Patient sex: M
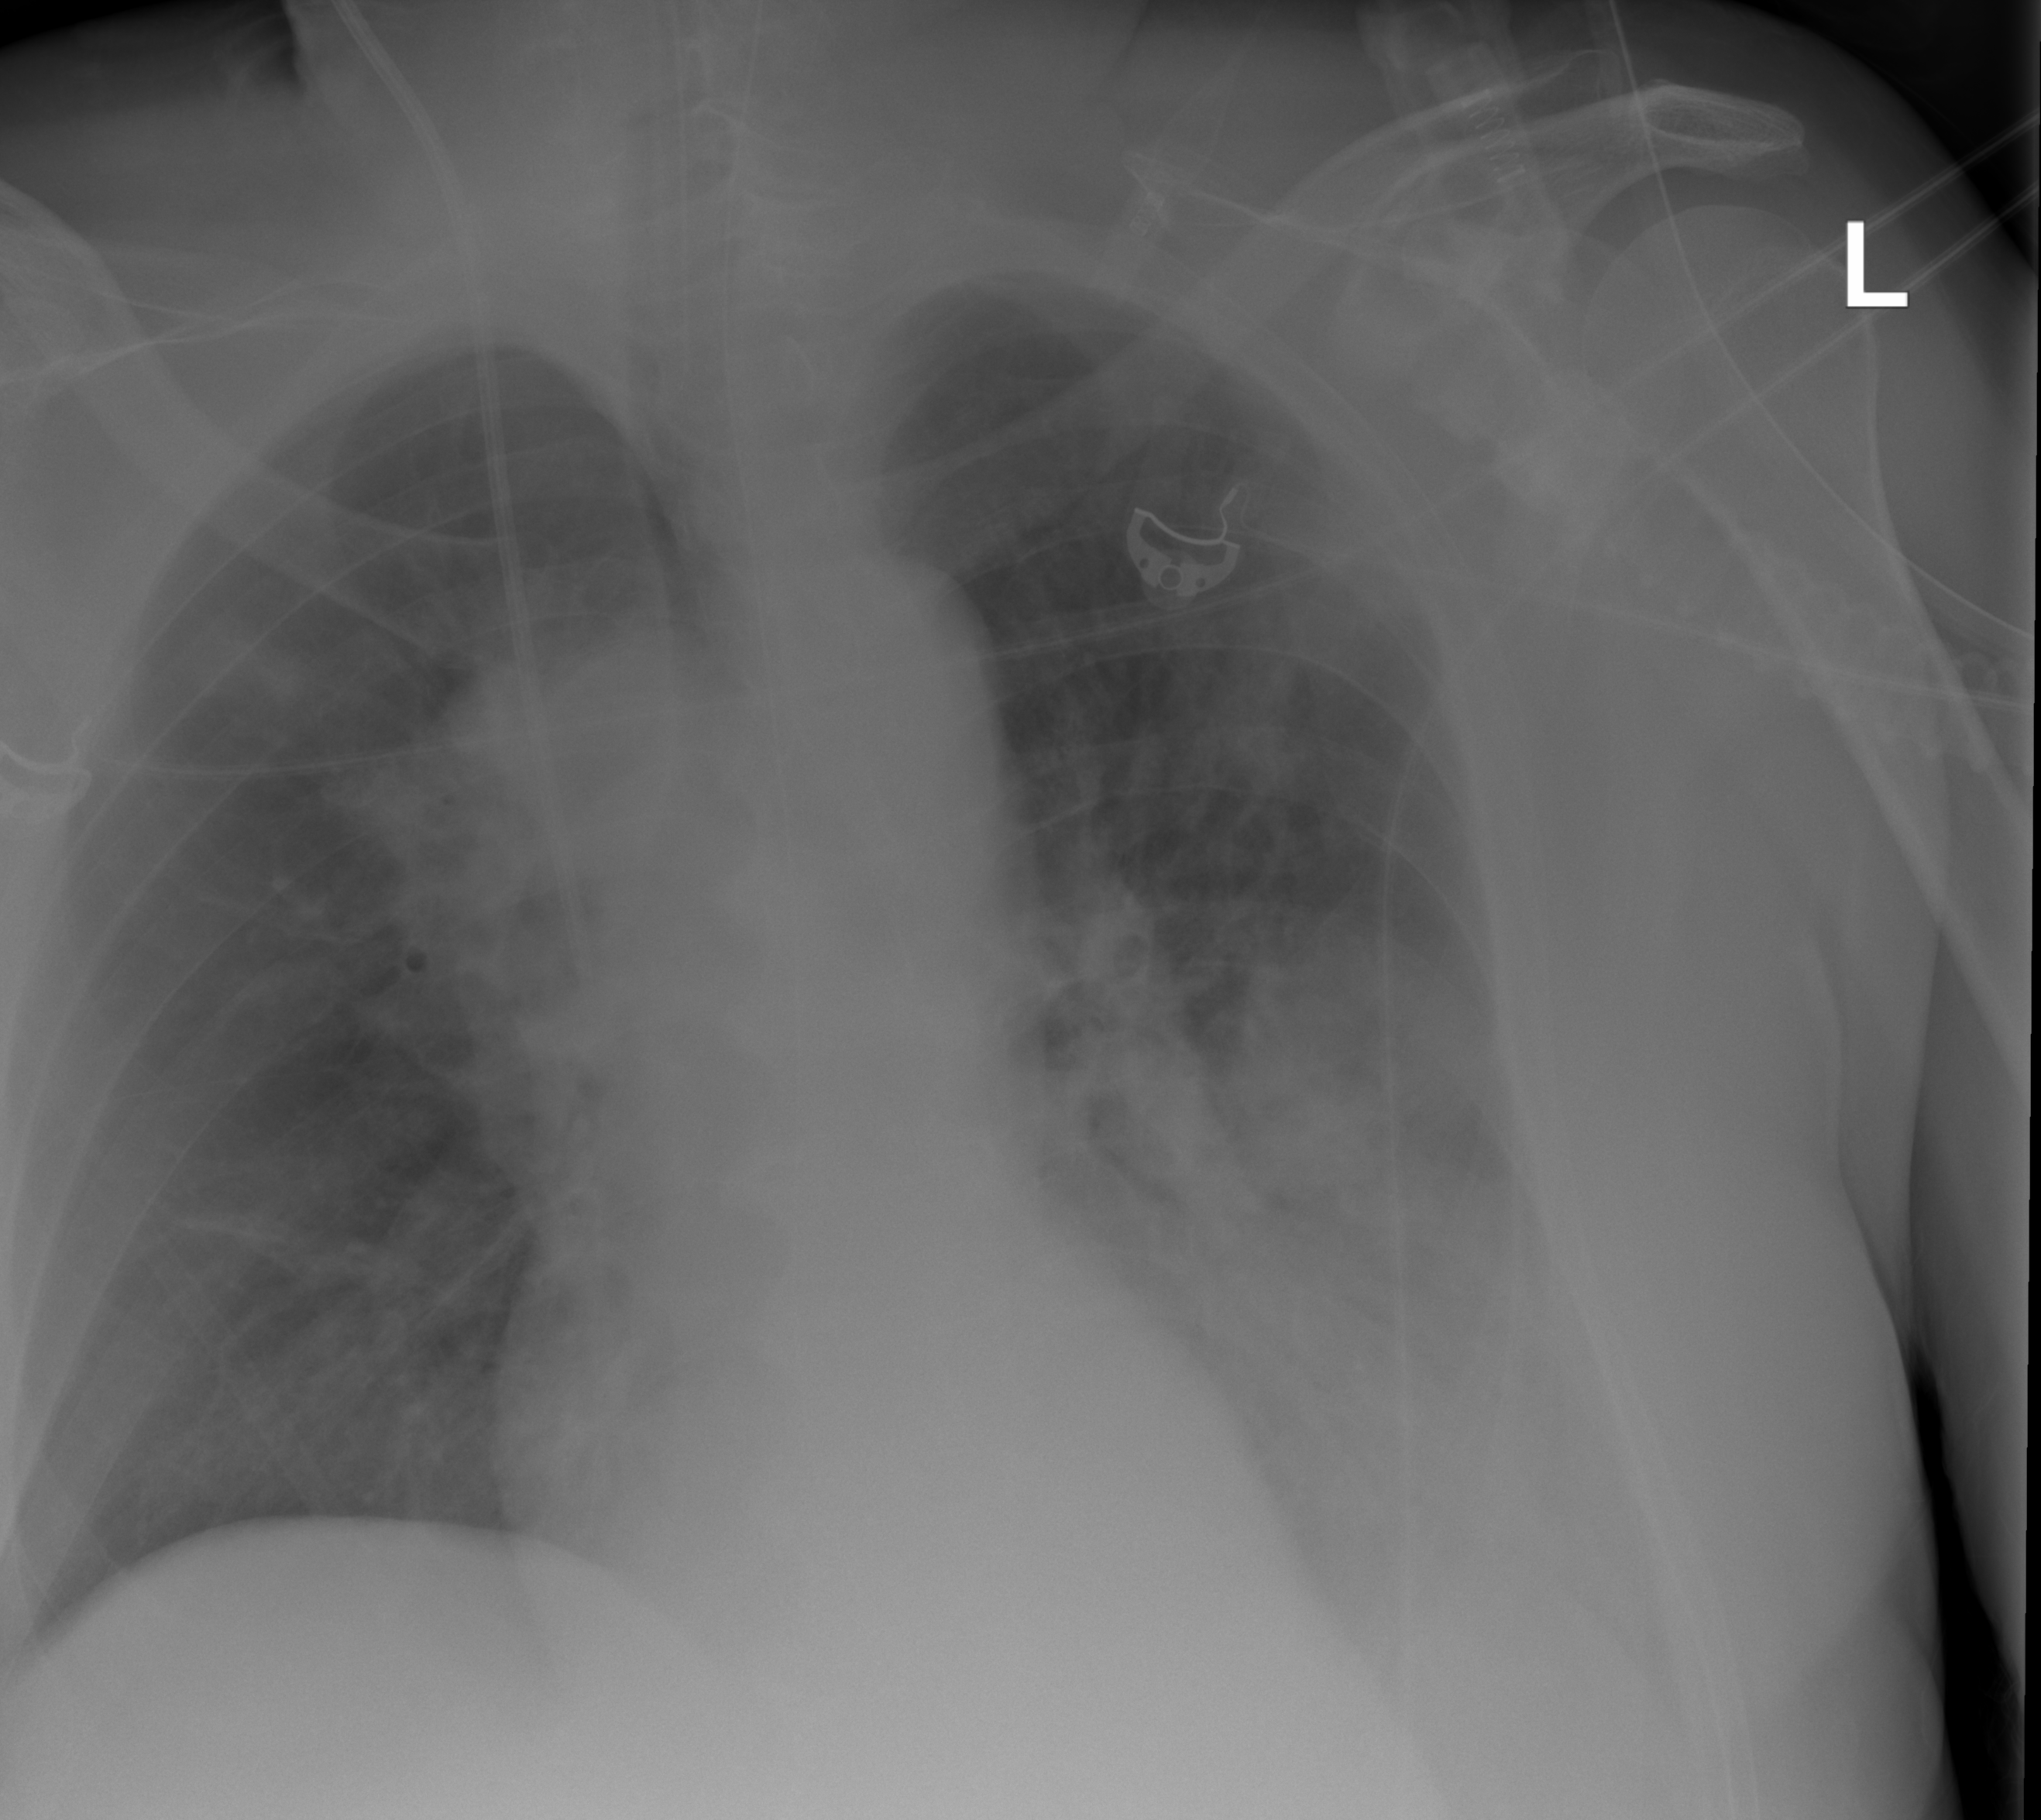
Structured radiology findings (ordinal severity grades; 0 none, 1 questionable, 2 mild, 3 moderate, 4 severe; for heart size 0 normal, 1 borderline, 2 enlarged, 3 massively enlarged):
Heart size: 1
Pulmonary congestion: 0
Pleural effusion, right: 0
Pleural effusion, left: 2
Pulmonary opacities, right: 2
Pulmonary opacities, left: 3
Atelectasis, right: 0
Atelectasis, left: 2